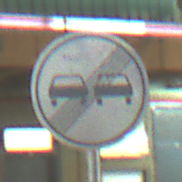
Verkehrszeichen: EndeUeberholverbot
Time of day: MorningAfternoon
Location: Roofed (Special)
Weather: NotSpecified
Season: NotSpecified
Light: Artificial